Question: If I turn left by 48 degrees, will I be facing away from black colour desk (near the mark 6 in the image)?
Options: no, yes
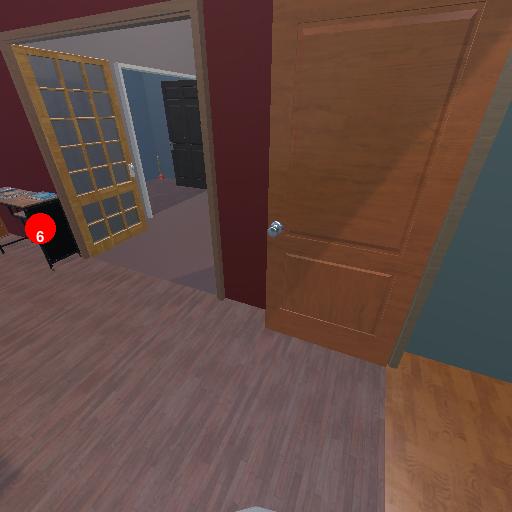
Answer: no